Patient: sex M, age 51
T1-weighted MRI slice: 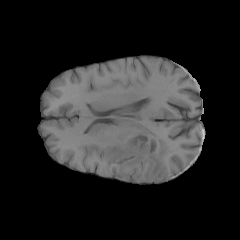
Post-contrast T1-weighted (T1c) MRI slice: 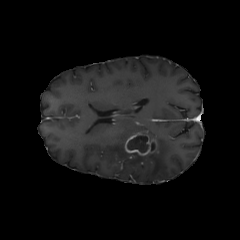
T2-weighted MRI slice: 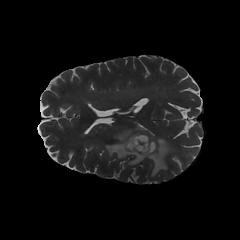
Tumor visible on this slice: yes
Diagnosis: Glioblastoma, IDH-wildtype
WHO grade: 4